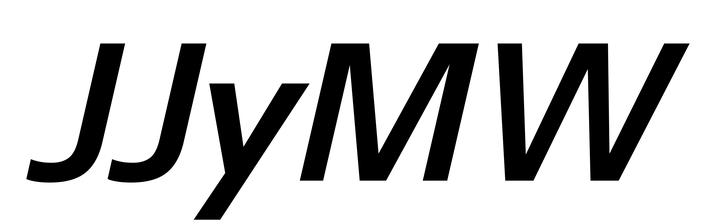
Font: InstrumentSans-Italic_SemiBold_Italic